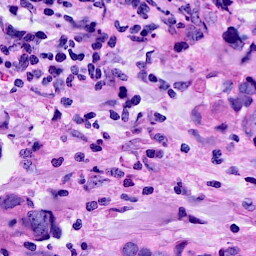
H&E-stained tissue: Breast